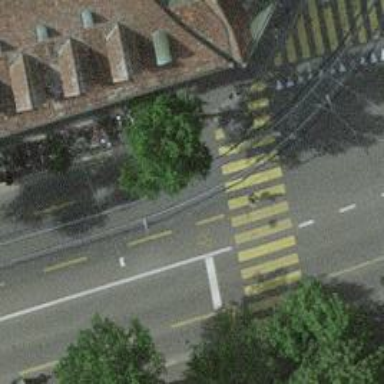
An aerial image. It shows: Tram crossing on the railway.